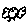
Label: bird